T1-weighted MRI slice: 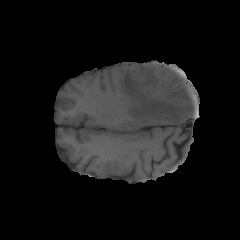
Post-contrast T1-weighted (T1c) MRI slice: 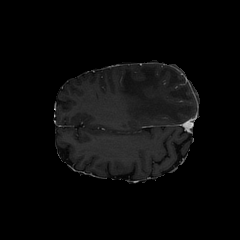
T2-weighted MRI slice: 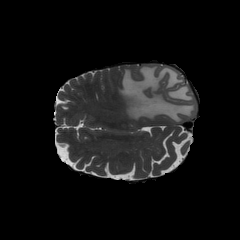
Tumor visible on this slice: yes